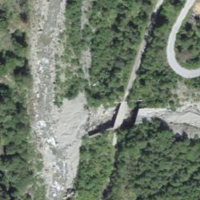
EUNIS habitat code: 32
Species observed at this site:
Aruncus dioicus